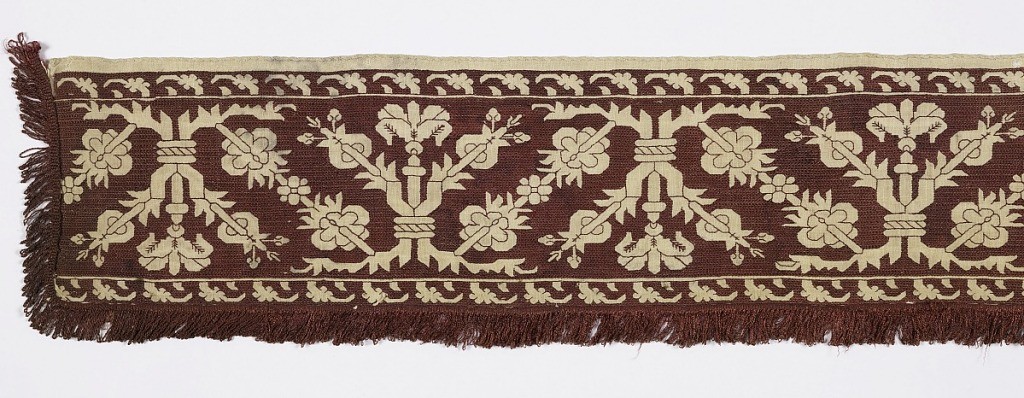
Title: Band
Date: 16th century
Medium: linen, silk Technique: silk long armed cross and back stitches on linen plain weave
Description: Pattern of curving plant forms in reserve against a red background. Warp-faced woven band with weft elements forming the fringe attached on two sides.